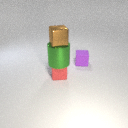
small red rubber cube to the left of small purple rubber cube